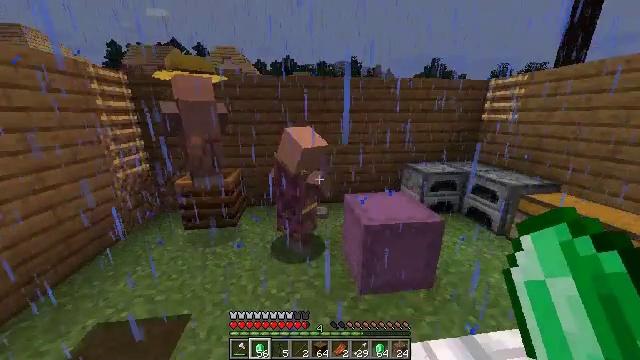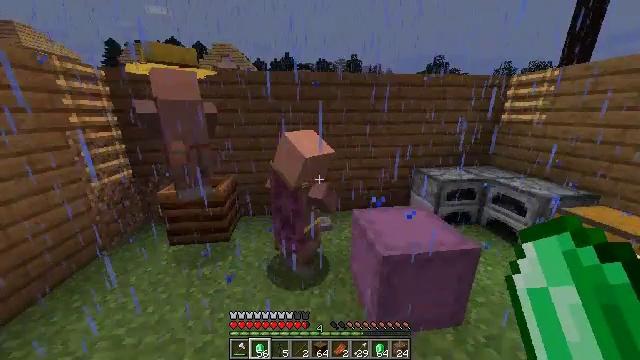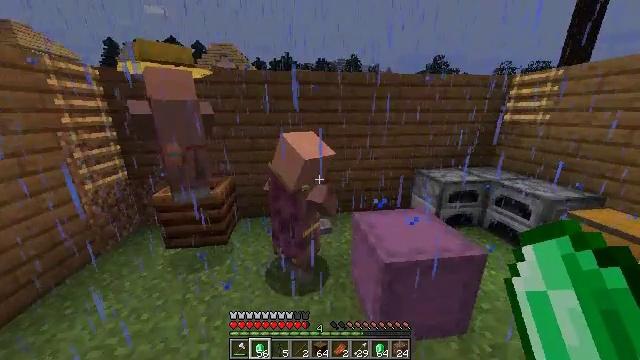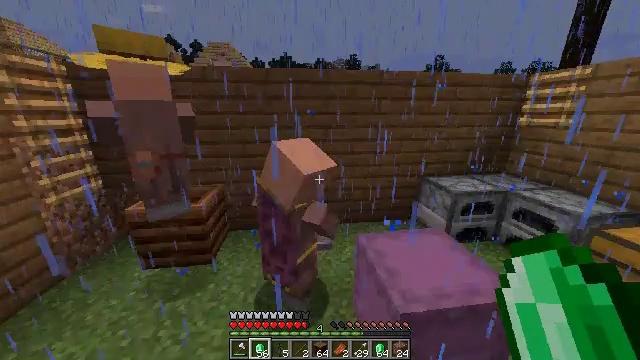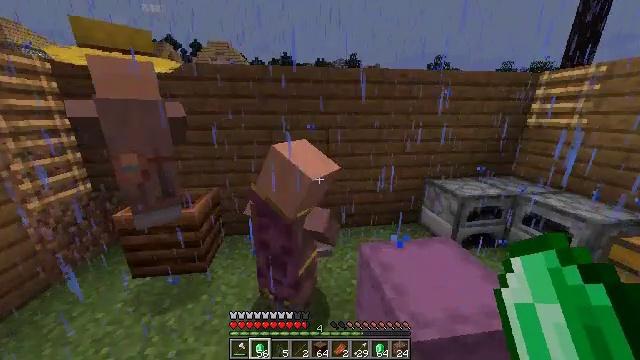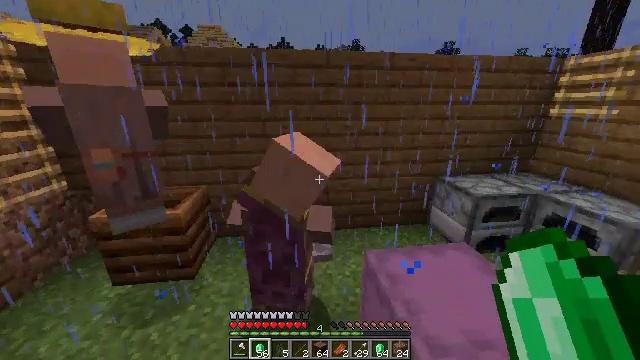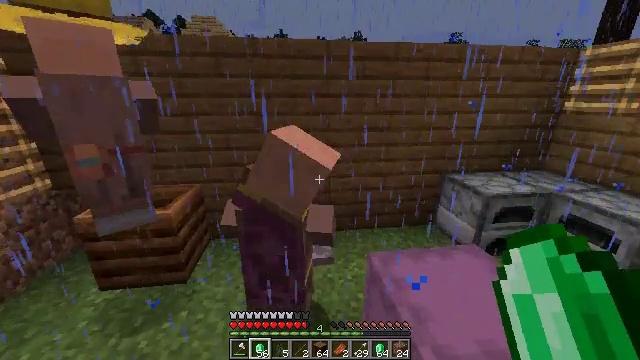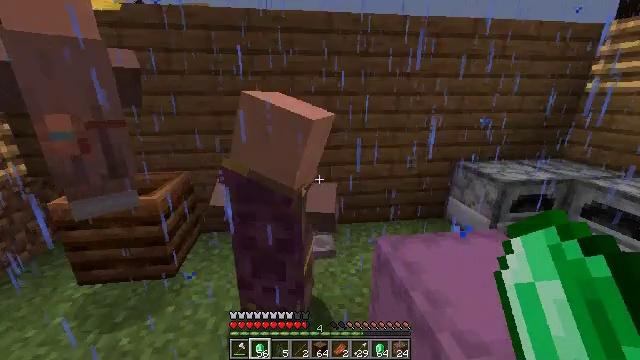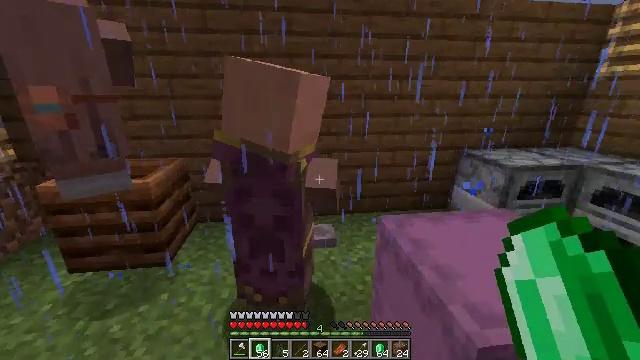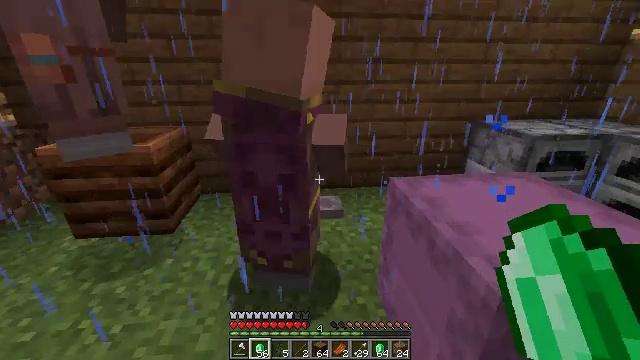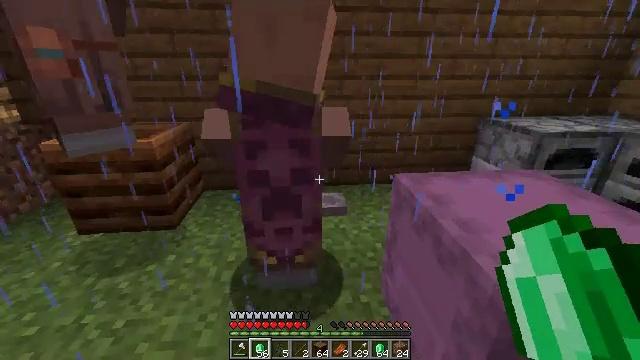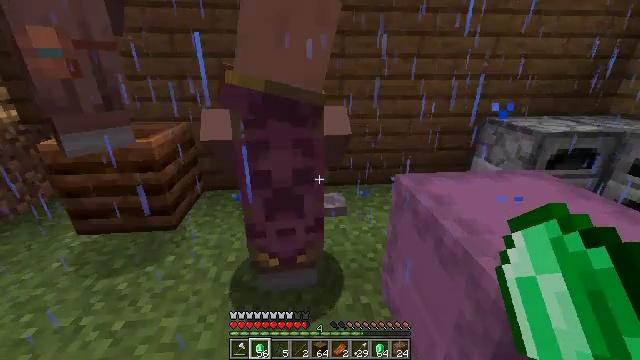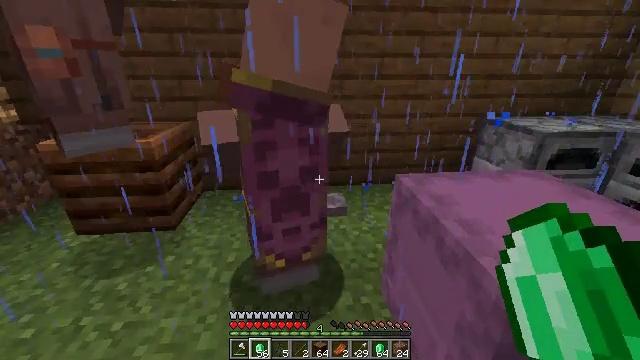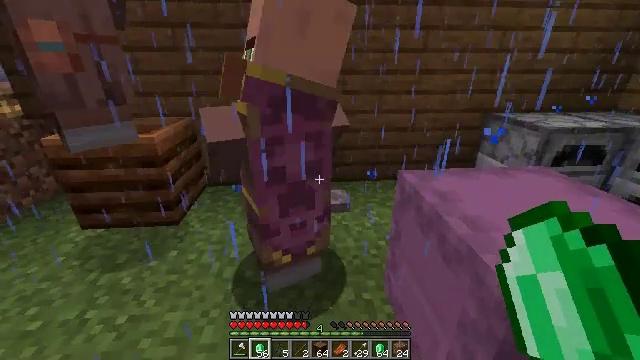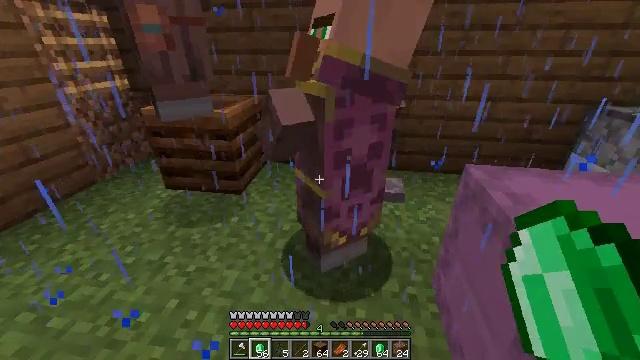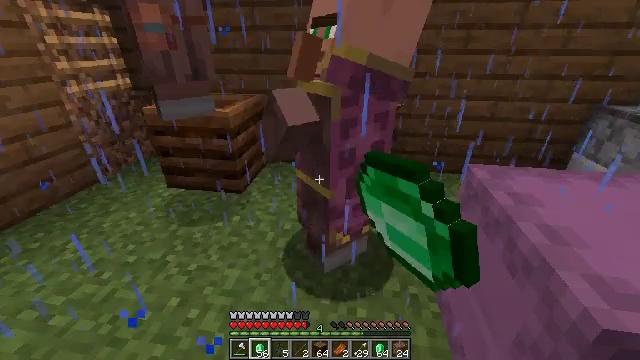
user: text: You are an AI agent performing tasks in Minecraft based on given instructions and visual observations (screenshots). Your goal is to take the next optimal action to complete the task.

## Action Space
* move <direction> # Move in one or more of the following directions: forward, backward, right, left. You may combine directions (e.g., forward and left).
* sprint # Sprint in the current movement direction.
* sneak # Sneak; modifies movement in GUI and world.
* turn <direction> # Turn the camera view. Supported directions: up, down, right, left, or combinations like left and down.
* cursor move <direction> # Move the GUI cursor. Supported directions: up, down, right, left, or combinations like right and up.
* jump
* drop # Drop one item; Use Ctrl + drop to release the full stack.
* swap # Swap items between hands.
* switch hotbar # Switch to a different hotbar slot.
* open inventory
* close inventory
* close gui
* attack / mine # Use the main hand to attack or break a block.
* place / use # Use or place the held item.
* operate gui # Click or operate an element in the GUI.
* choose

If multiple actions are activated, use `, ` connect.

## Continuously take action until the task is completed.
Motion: motion action
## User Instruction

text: Synthesize an ender pearl.
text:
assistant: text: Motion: move forward
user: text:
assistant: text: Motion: move forward
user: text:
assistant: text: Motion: move forward
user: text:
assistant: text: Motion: use / place
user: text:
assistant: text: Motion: turn down, use / place
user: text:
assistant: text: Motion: use / place
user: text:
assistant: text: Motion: no_op
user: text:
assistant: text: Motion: no_op
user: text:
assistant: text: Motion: turn left and down
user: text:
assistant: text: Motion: no_op
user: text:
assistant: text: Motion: no_op
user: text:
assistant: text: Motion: no_op
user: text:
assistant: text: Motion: no_op
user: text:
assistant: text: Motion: turn left and down, use / place
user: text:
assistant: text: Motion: use / place
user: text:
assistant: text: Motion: use / place
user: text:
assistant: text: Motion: no_op
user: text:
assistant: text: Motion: turn right
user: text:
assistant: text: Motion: no_op
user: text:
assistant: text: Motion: no_op
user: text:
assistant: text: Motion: no_op
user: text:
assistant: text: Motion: no_op
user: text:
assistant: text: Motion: cursor move left
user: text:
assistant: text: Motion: cursor move left
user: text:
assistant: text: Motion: cursor move left
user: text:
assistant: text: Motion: cursor move left
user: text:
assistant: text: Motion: cursor move left
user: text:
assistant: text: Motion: cursor move left and down
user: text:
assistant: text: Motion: no_op
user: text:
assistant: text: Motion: no_op